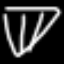
Label: diamond